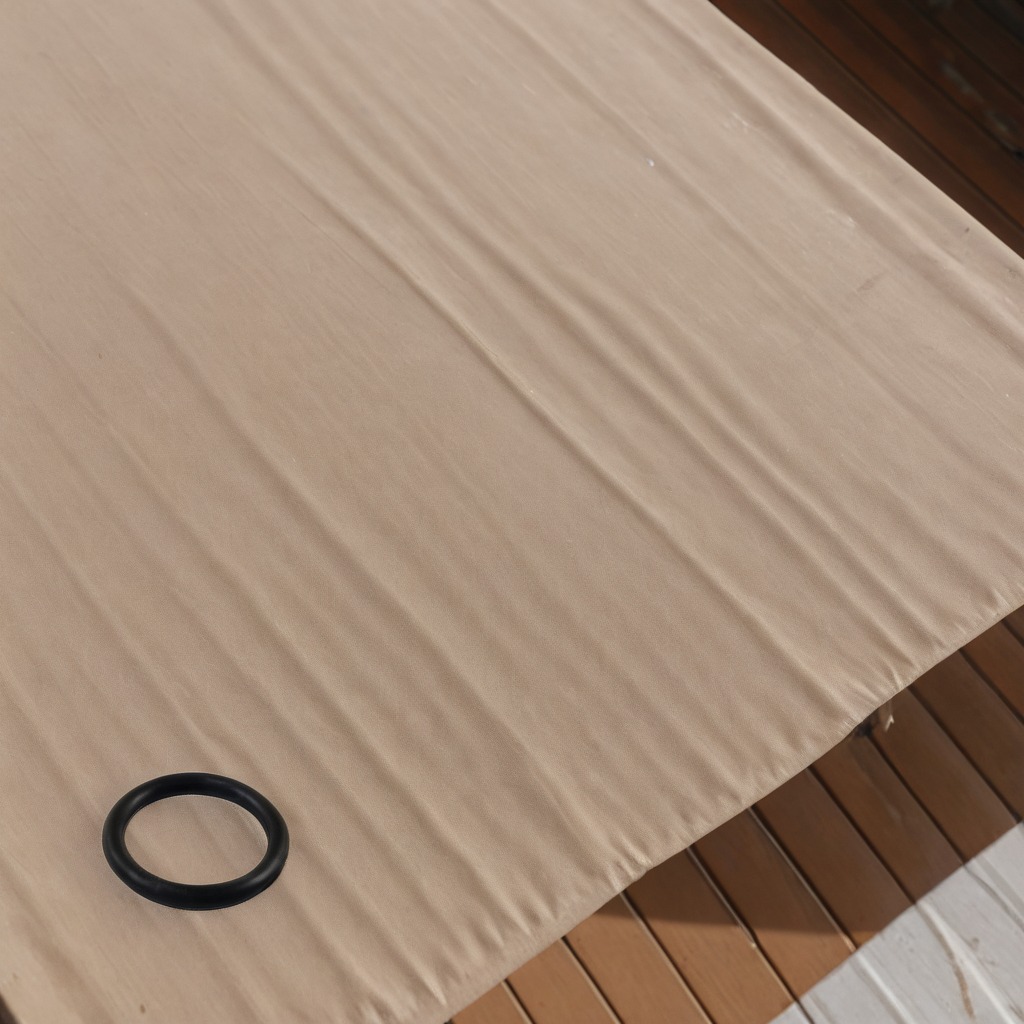
A rubber O-ring is lying on the wooden table.